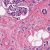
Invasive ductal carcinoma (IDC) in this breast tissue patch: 1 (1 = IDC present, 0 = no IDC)